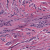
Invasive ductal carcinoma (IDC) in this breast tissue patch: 1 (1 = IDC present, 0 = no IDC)